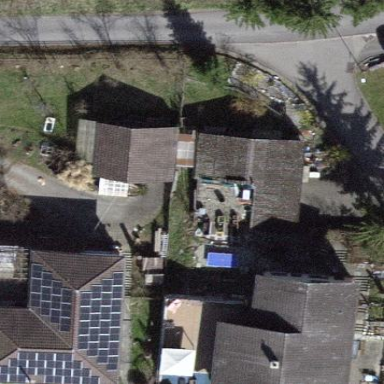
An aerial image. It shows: Garage building.